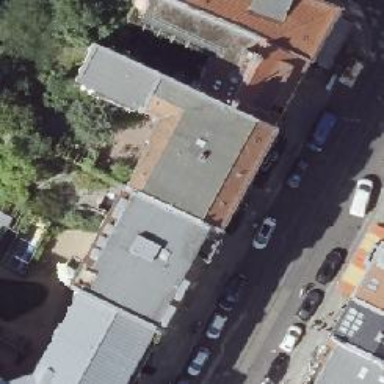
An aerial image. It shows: Shop selling clothes.